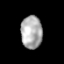
Tissue: prostate
Cell type: Epithelial cells
Senescence score: 0.3252
Nuclear area (px): 682
Mean DAPI intensity: 173.526